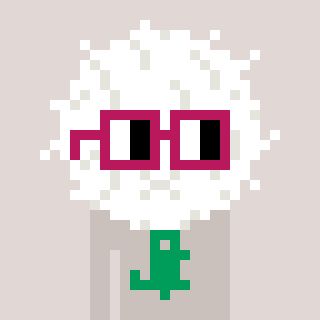
a pixel art character with square dark red glasses, a cottonball-shaped head and a foggrey-colored body on a warm background